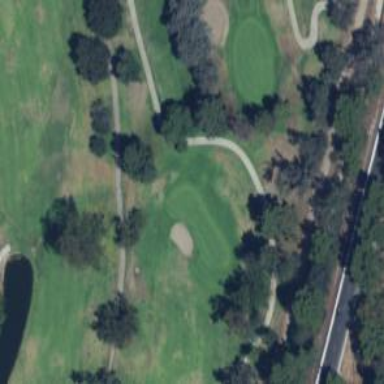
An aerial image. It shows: Golf hole.